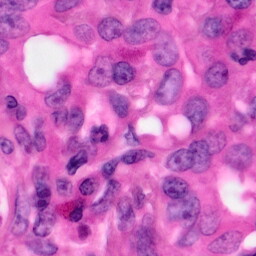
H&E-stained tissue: Pancreatic